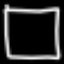
Label: square